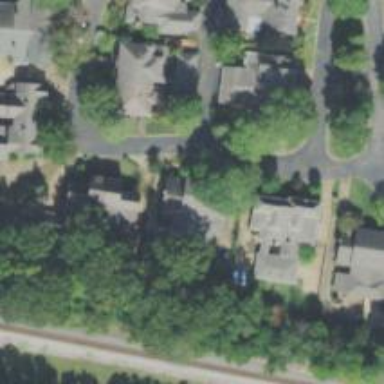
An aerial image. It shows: Driveway.